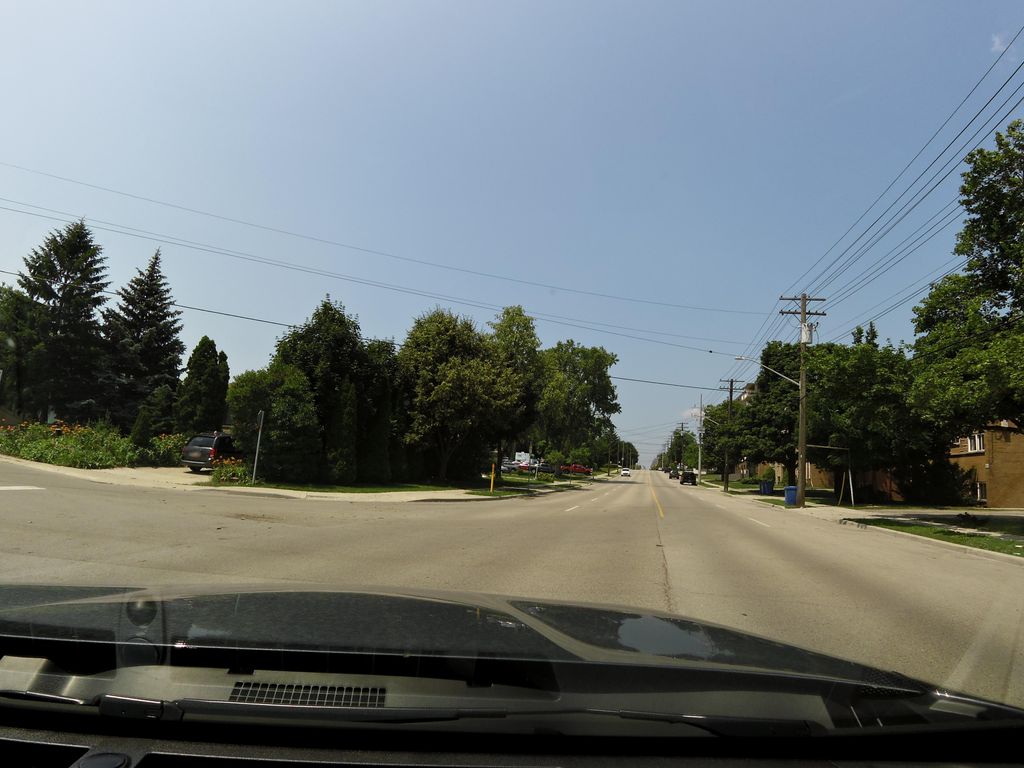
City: hamilton